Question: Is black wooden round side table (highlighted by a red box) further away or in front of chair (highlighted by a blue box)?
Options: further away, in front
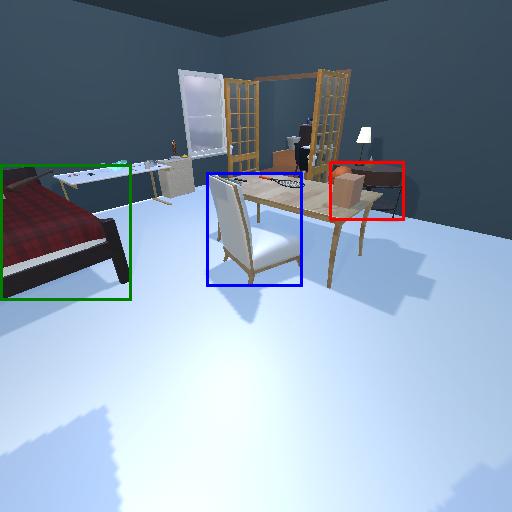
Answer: further away